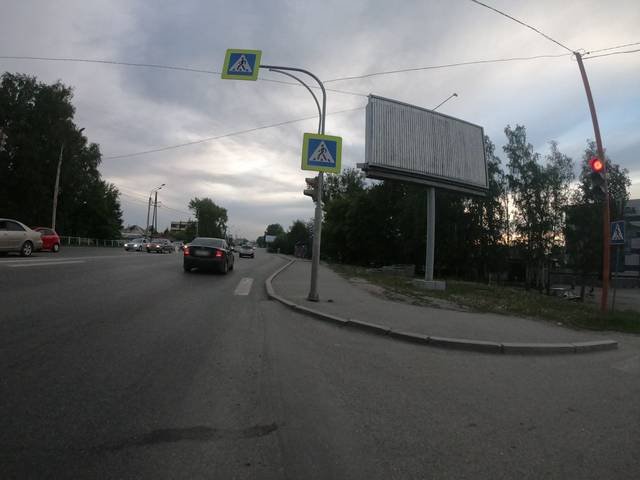
Region: Russia
Coordinates: 53.34, 83.732